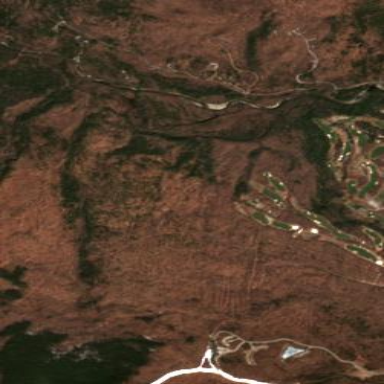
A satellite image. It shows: Golf course surrounded by greenery.